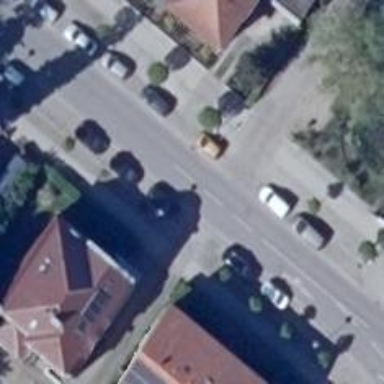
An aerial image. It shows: Living street.